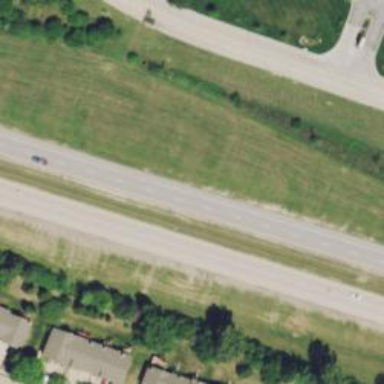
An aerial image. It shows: Trunk highway with expressway features.